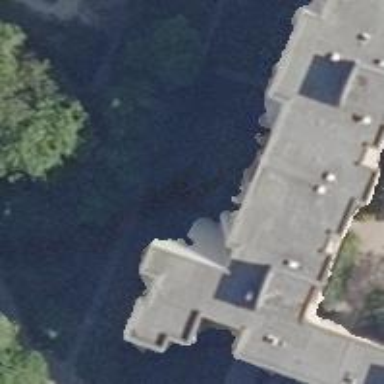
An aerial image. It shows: Flat-roofed apartment building.